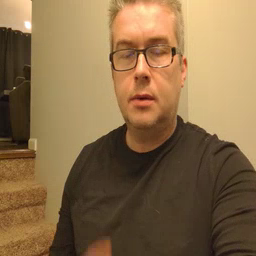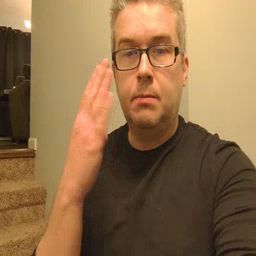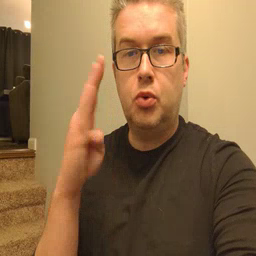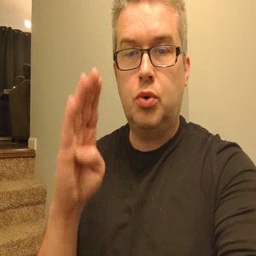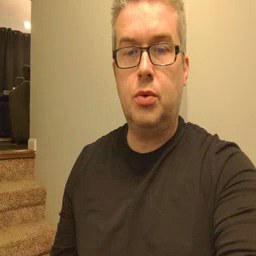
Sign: blue